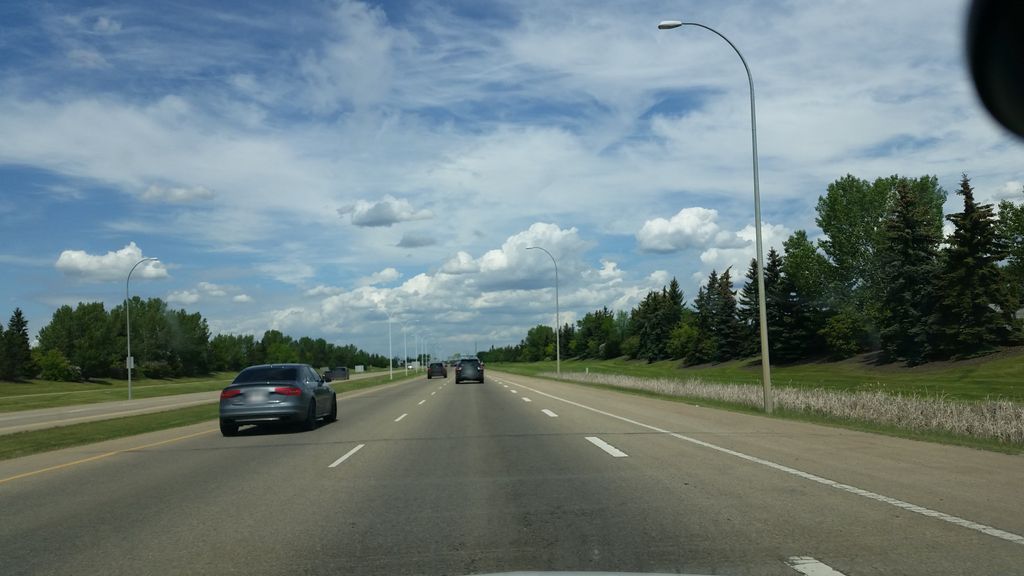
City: edmonton